Field crop: maize
Growth stage: 2
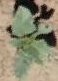
Species: datura